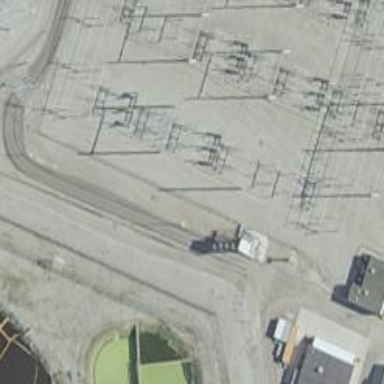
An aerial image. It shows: Switch for power supply.